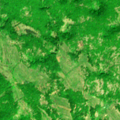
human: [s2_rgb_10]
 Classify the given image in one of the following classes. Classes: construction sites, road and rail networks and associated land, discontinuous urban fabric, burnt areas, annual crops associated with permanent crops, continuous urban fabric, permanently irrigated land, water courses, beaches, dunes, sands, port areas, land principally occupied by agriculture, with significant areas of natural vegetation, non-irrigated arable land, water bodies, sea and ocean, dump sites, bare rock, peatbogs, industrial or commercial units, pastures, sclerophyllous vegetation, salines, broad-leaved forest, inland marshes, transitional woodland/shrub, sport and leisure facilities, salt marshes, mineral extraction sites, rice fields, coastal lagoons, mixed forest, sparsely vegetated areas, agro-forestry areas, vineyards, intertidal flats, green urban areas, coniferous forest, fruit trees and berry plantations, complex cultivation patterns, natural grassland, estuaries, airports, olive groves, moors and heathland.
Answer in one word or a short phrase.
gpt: pastures, transitional woodland/shrub